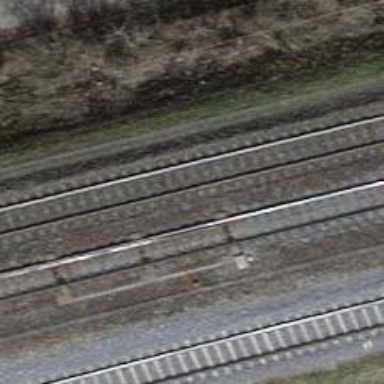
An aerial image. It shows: Railway switch.